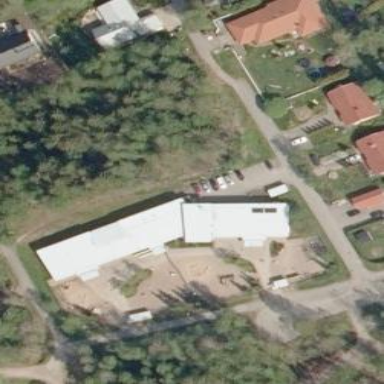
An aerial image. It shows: Kindergarten.